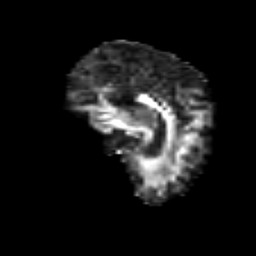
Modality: FA
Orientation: sagittal
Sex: female
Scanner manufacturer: siemens
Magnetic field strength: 3 T
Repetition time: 5 s
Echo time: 0.071 s